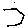
Label: hexagon